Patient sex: F
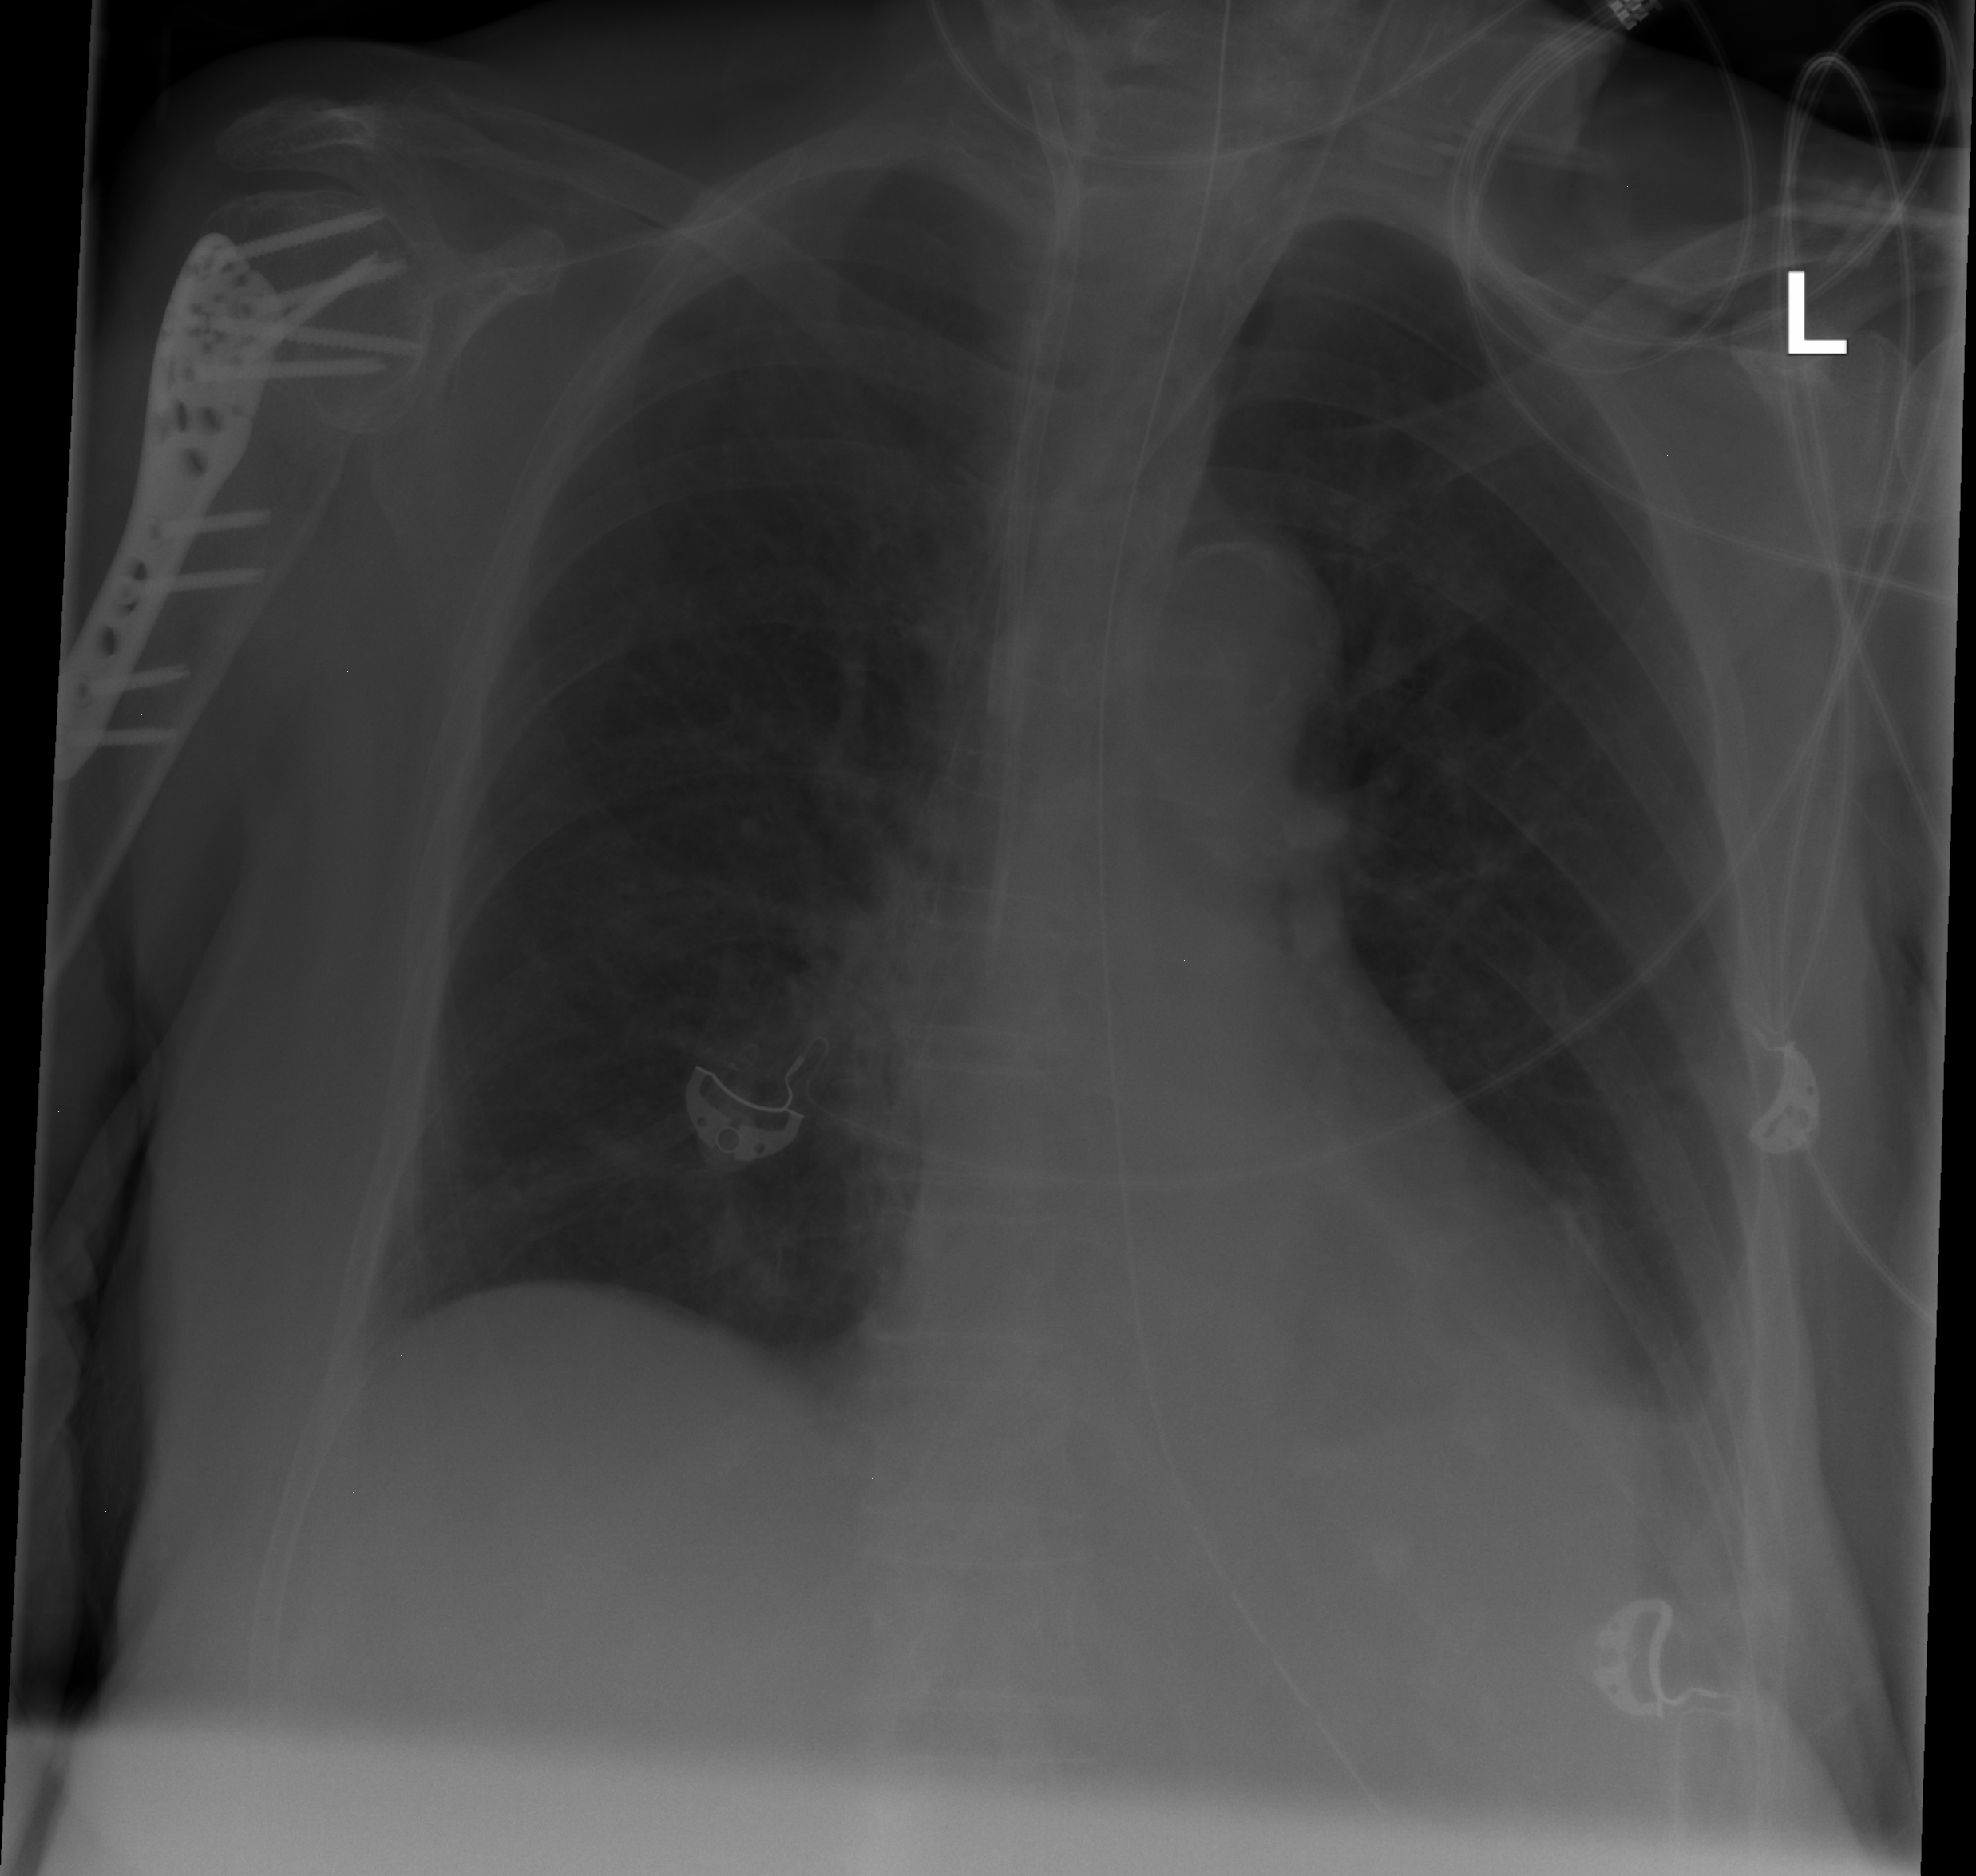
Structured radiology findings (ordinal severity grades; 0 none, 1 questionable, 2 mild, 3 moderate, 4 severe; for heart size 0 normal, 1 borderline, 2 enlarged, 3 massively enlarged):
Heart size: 0
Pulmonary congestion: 0
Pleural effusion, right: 0
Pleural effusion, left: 2
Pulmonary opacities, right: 0
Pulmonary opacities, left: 0
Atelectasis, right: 0
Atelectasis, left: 0